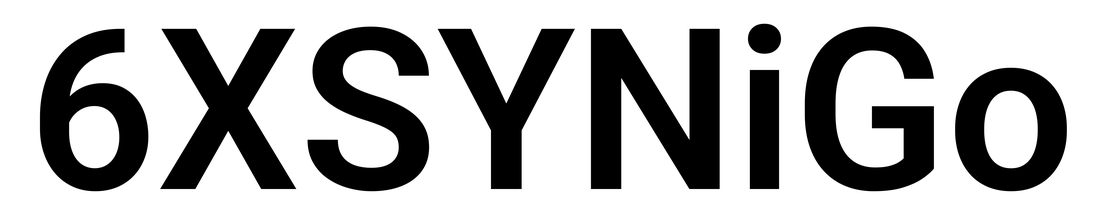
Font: Roboto_SemiBold